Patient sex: M
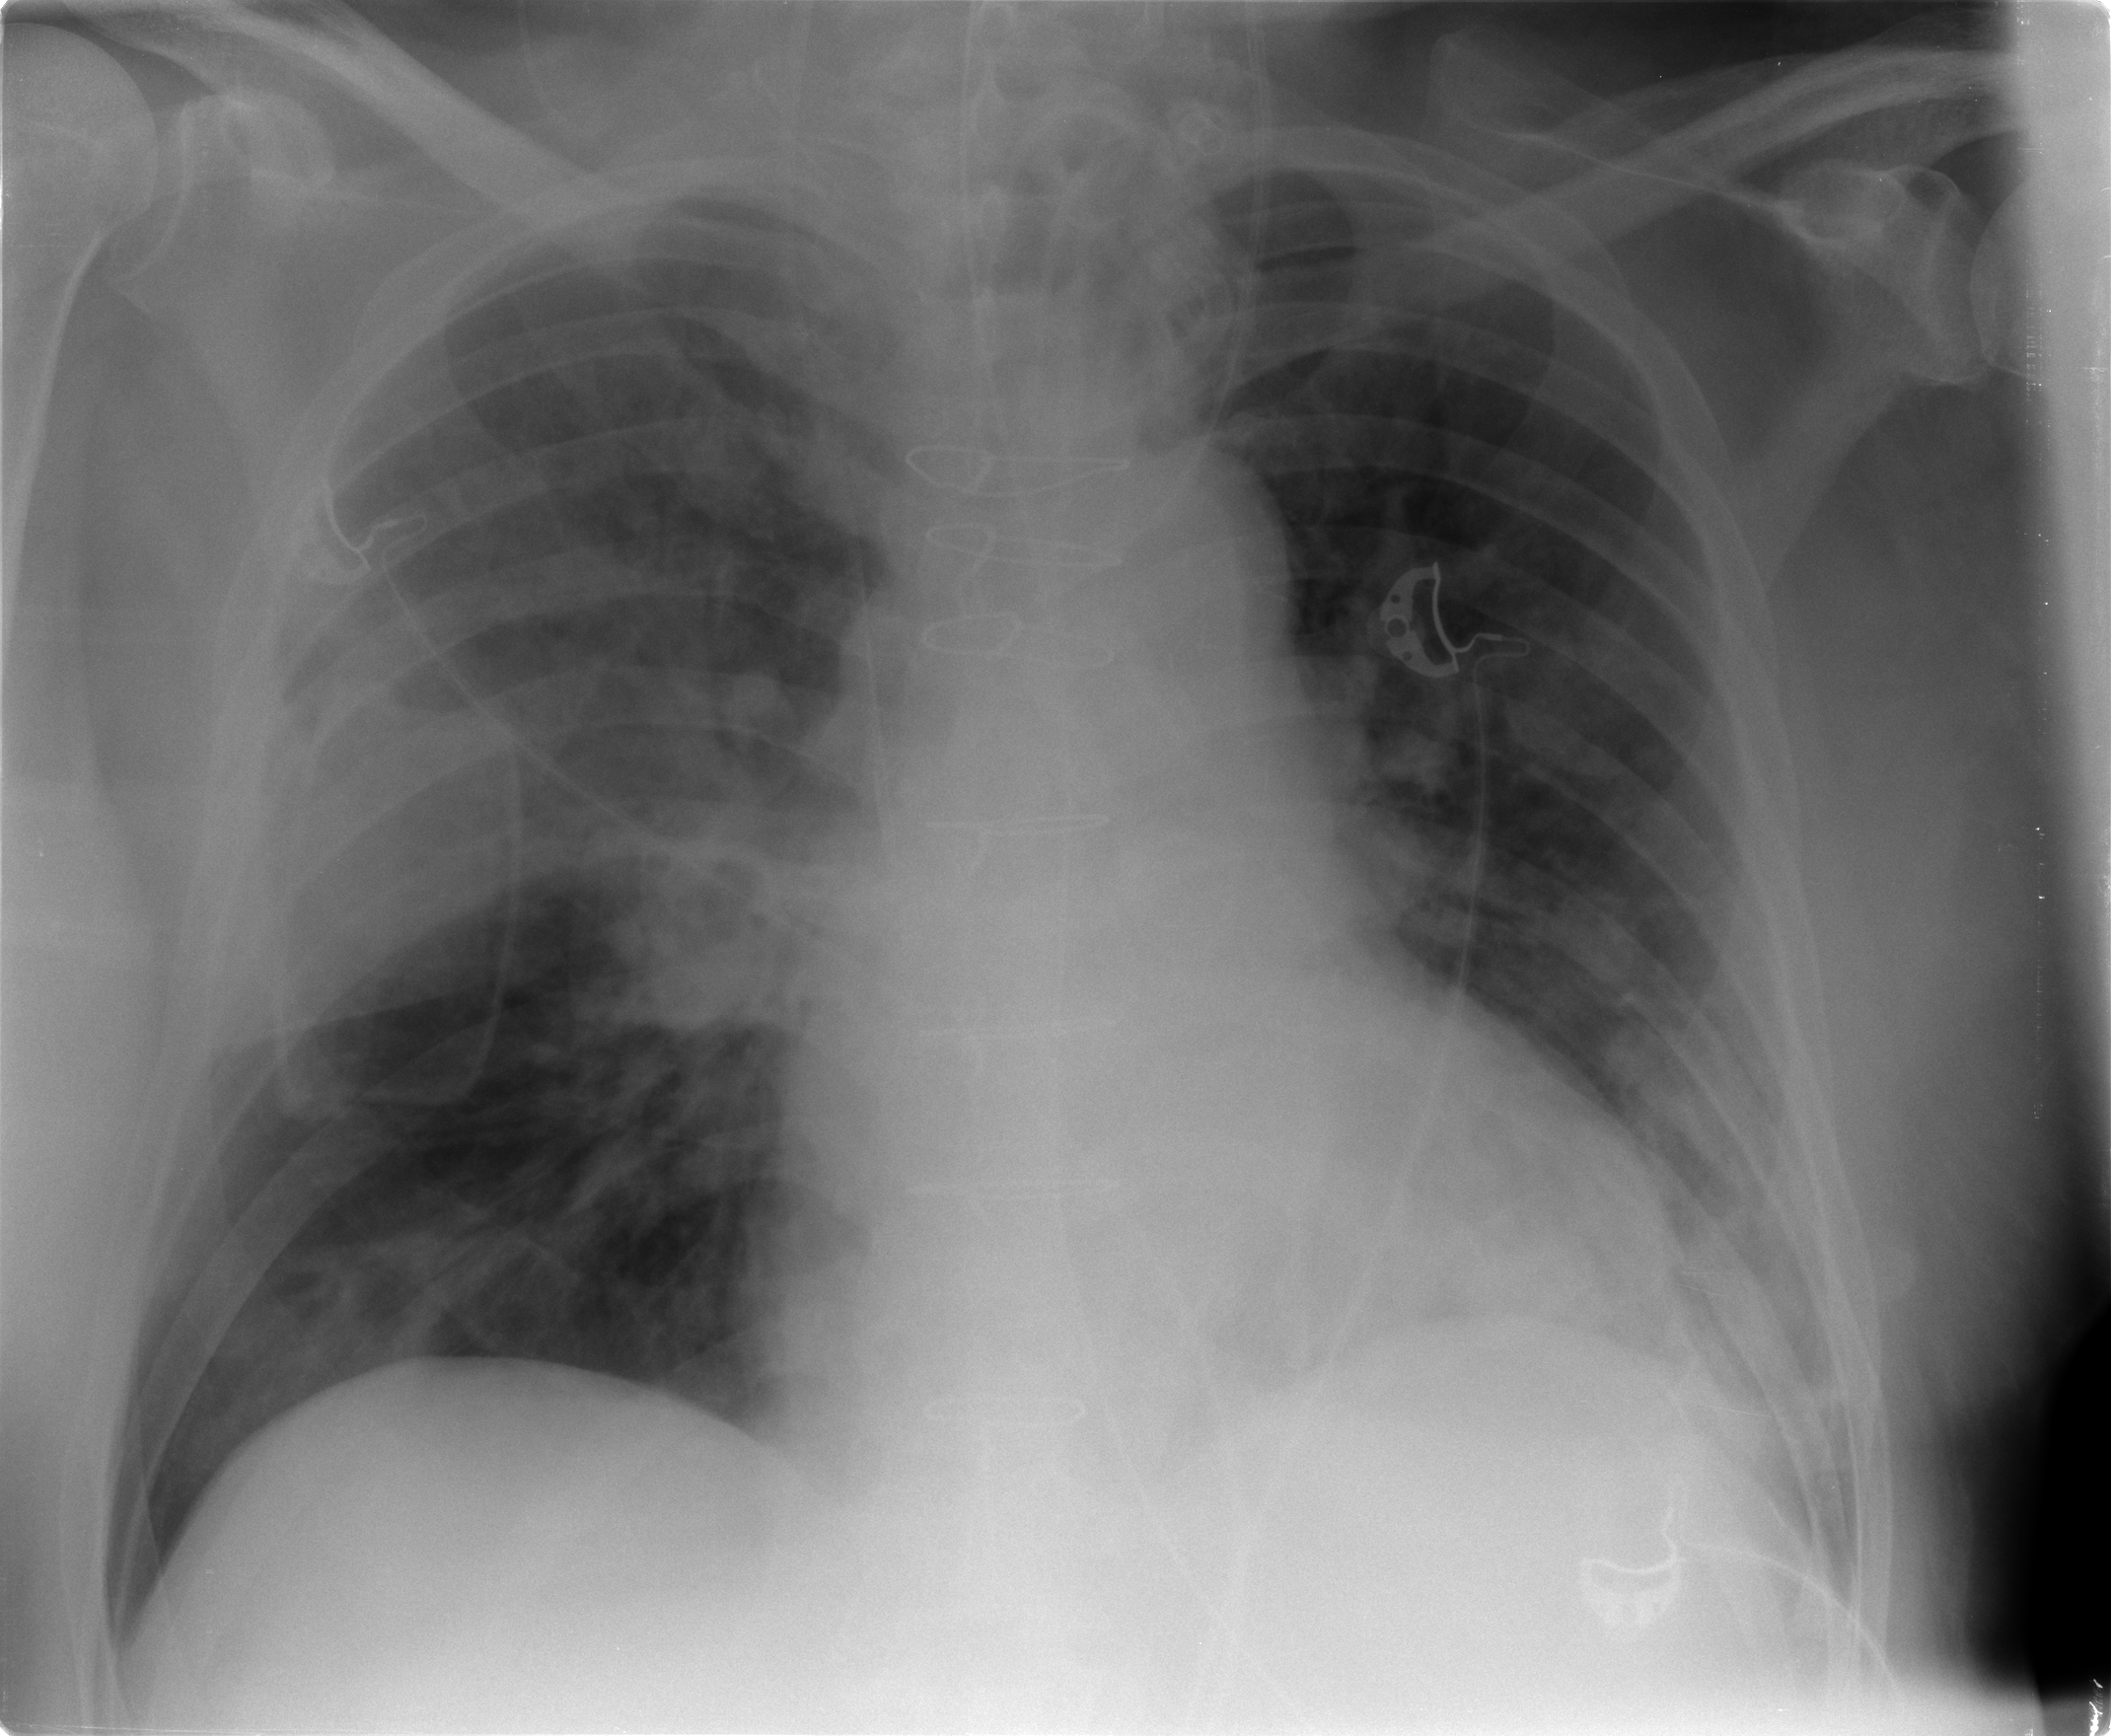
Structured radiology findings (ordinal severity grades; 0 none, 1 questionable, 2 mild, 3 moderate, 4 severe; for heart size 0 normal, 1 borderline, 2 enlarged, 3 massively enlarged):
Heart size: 2
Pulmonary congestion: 2
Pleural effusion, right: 0
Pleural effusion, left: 1
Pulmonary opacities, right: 3
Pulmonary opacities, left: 2
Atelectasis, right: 2
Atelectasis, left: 2